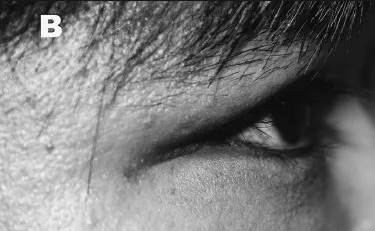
(B,D) The same patient 5 weeks after the lateral wall decompression with fat debulking showing relief of epiblepharon.
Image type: medical_photograph (skin_photograph)